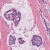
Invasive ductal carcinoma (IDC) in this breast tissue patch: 1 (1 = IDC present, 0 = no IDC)